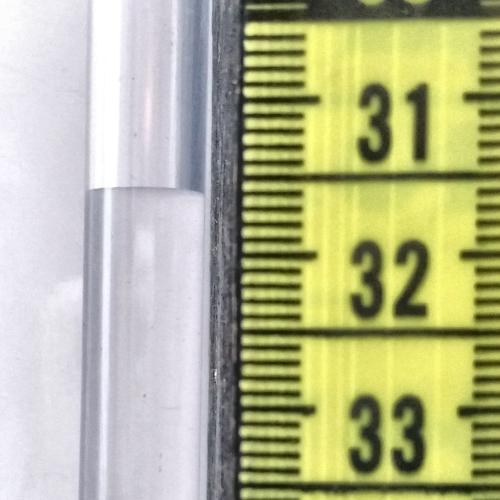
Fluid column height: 31.6 cm